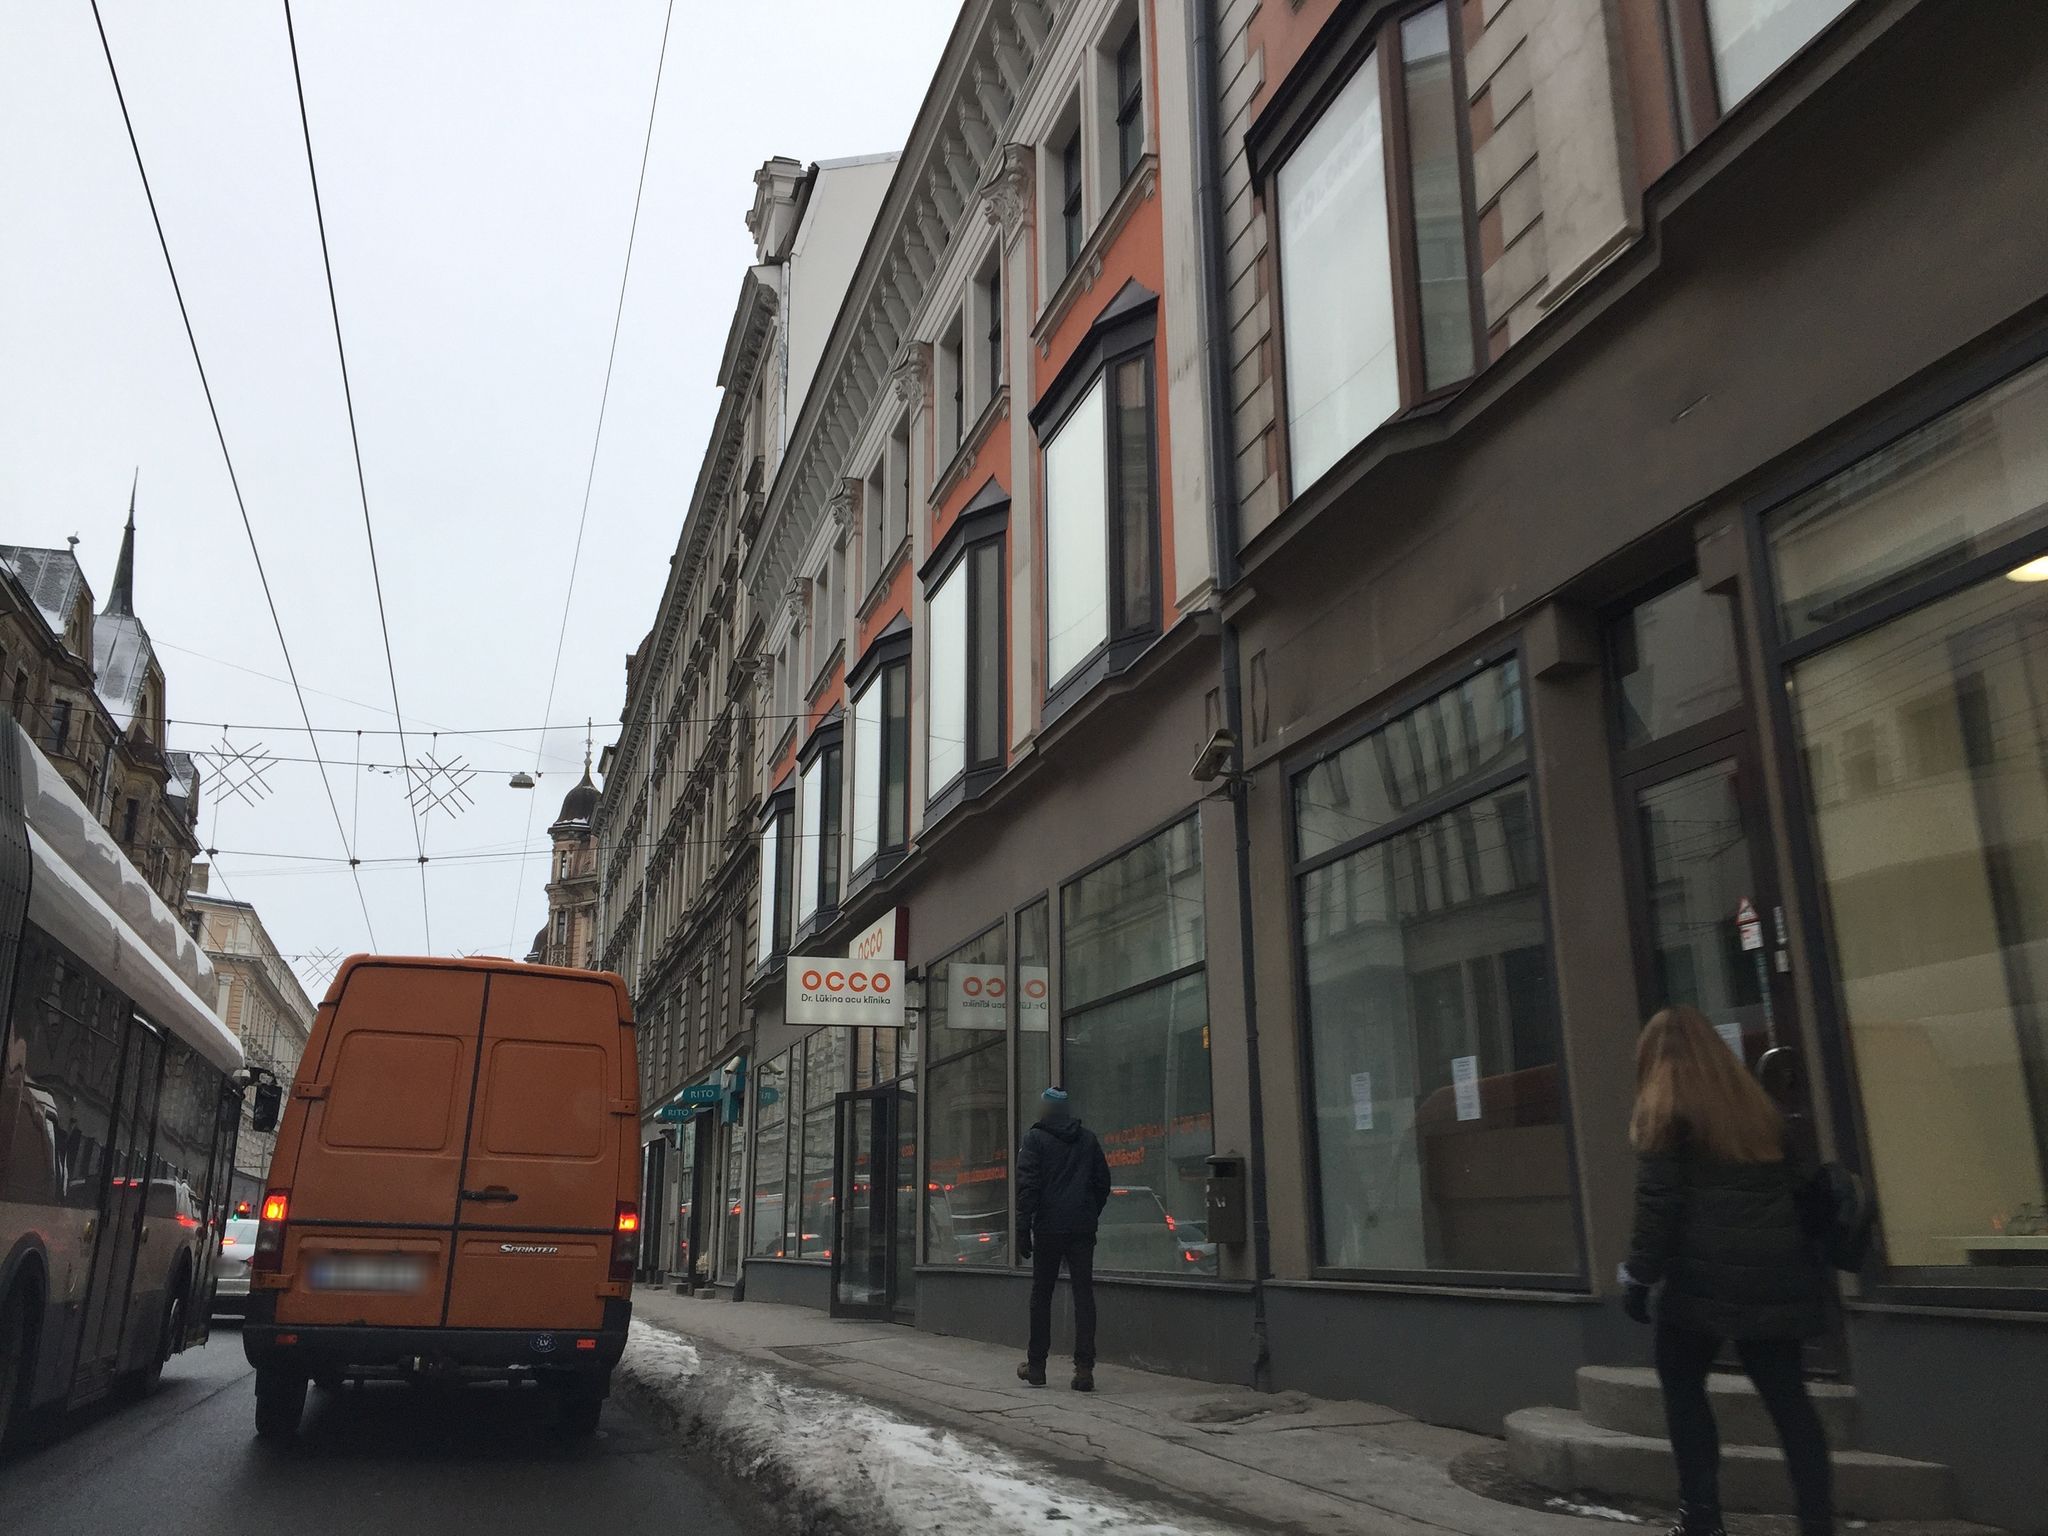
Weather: snowy
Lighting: day
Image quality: good
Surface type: walking surface
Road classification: primary
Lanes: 2
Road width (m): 1.5
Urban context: urban centre
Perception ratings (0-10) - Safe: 2.43, Lively: 6.24, Beautiful: 0.89, Boring: 4.45, Depressing: 7.32, Wealthy: 3.56